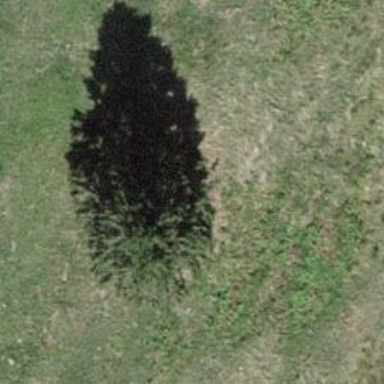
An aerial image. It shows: Beautiful tree in nature.